Sex: M
Age: 25
Scanner: Prisma
Primary tumour origin: Ca Recti
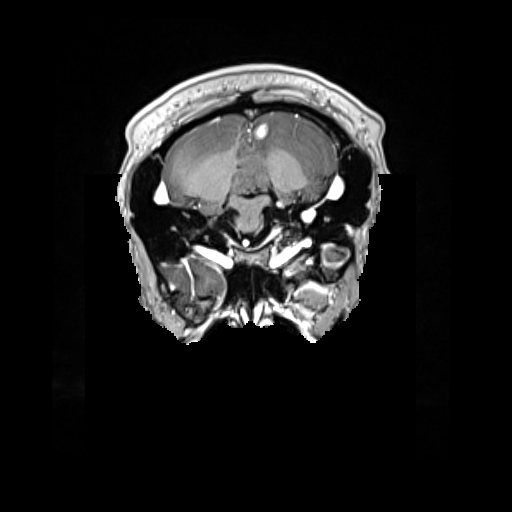
Segmented lesion volume (cc): 0.549
Number of lesion components: 1